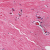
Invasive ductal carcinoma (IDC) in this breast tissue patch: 0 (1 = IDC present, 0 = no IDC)